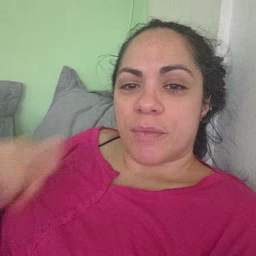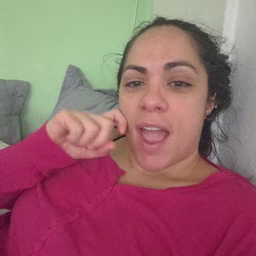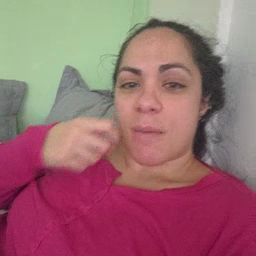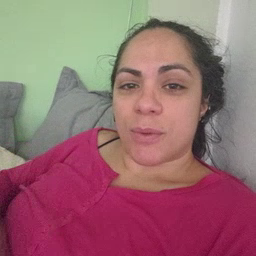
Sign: apple